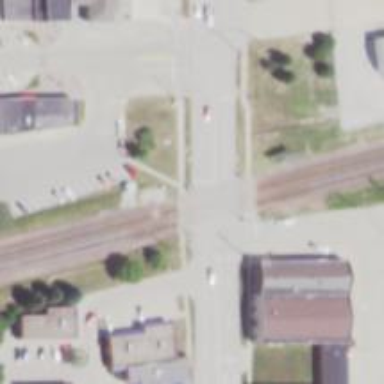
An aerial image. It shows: Railway level crossing.